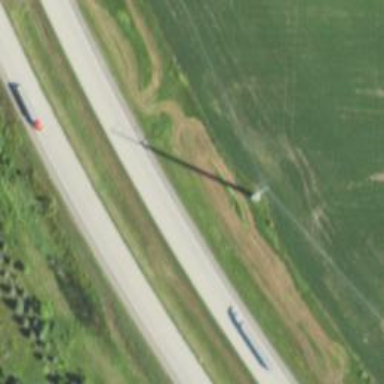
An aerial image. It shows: Power tower.